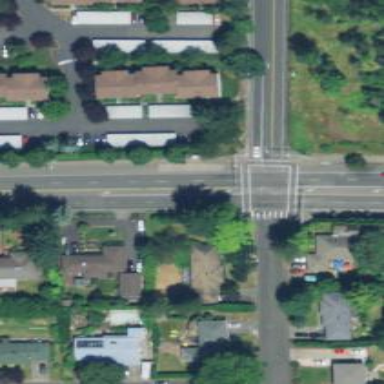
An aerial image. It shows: Primary highway with sidewalk on the left side.